Field crop: maize
Growth stage: 2
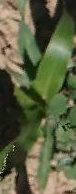
Species: maize